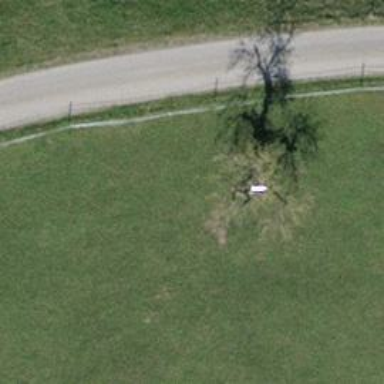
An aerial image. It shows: Beautiful tree in nature.